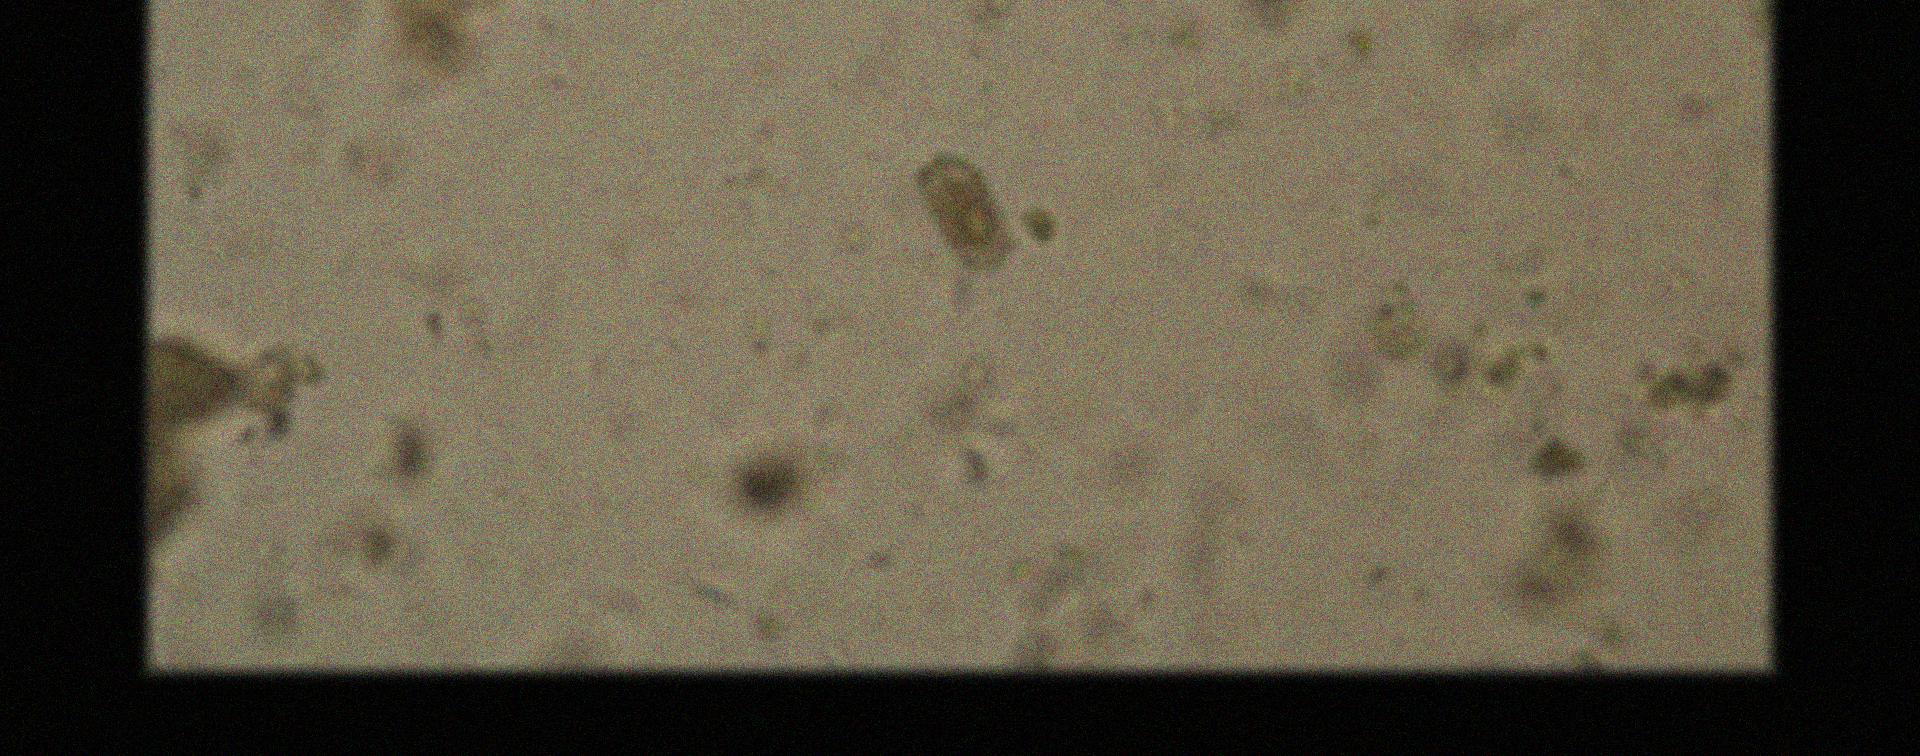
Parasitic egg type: Capillaria philippinensis